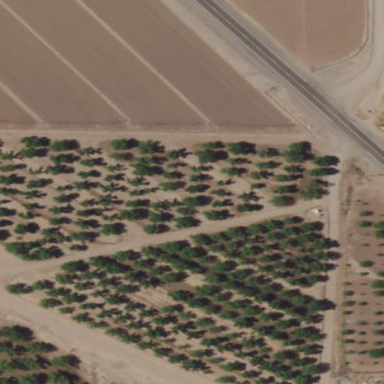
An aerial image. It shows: Orchard.